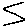
Label: zigzag